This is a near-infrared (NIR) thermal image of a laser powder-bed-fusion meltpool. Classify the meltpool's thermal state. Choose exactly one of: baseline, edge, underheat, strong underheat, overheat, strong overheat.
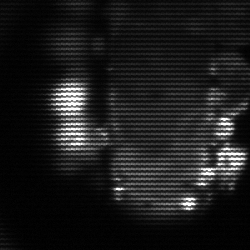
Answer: strong underheat